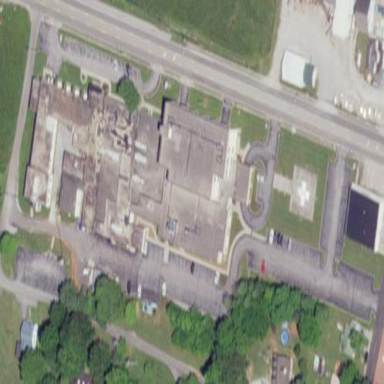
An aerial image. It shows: Healthcare facility identified as hospital.